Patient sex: M
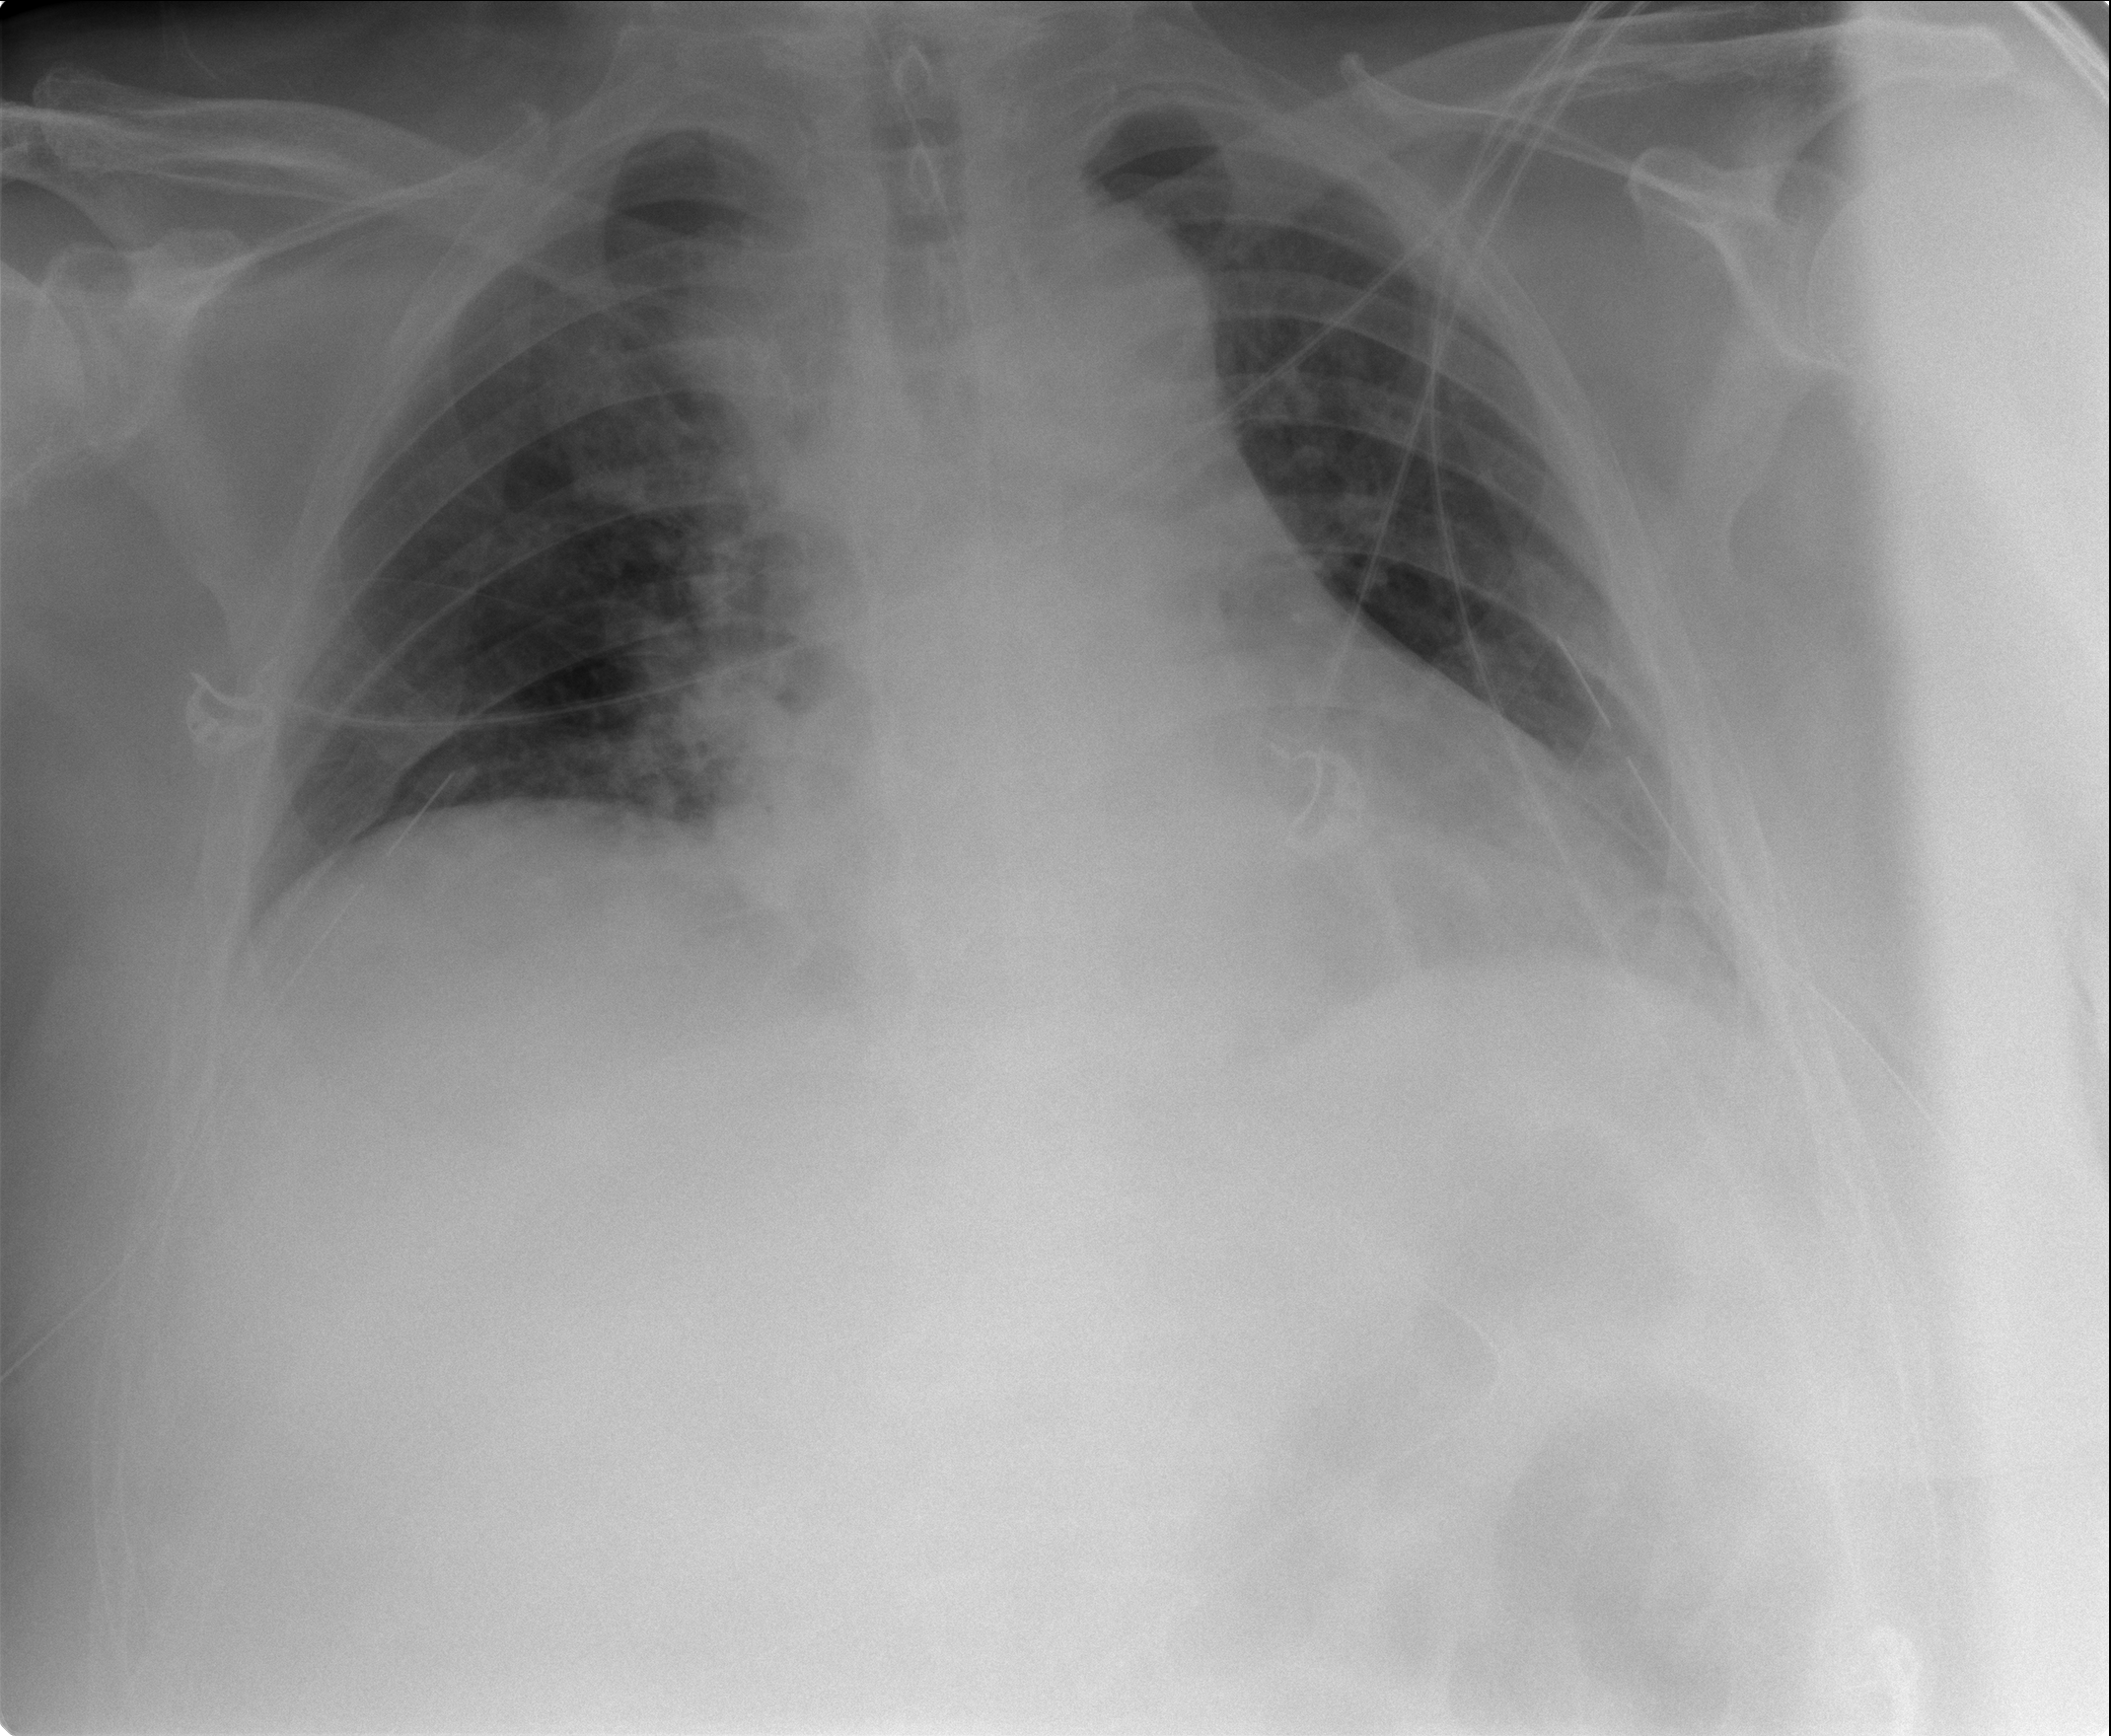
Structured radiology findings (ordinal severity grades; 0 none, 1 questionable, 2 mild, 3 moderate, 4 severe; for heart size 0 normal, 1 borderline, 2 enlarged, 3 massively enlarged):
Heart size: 2
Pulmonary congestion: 2
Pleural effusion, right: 1
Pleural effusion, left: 2
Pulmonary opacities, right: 2
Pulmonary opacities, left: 0
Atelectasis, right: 2
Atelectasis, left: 2